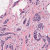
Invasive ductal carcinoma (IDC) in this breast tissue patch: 1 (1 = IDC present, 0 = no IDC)